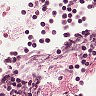
Metastatic tissue present: no